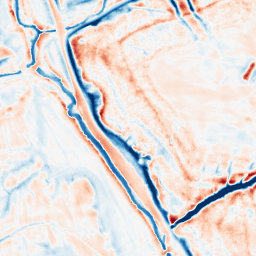
Category: edge_preserving
Decomposition family: bilateral
Decomposition parameters: d: 21
sigma_color: 75
sigma_space: 25
Upsampling method: bilinear
Upsampling parameters: scale: 8
Upsampling scale: 8